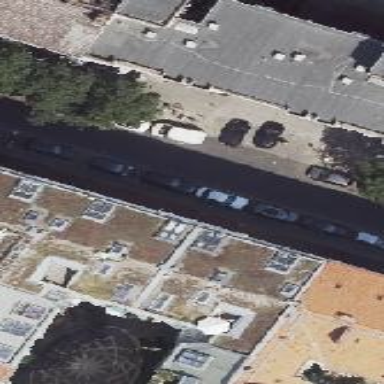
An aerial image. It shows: Street-side parking area with sett surface.